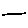
Label: line